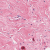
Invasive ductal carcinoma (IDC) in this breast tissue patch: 0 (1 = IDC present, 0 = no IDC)